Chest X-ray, PA view. Patient: 53 years old, sex M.
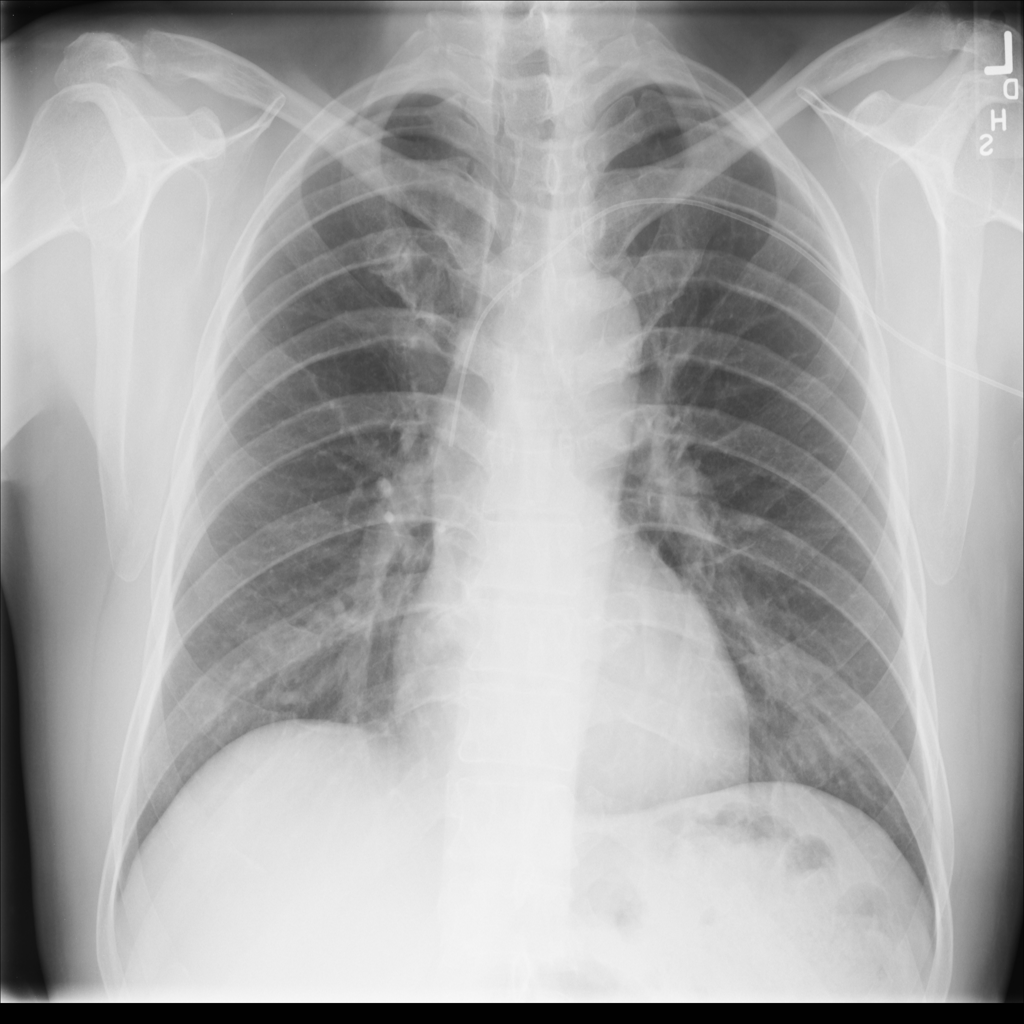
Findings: No Finding